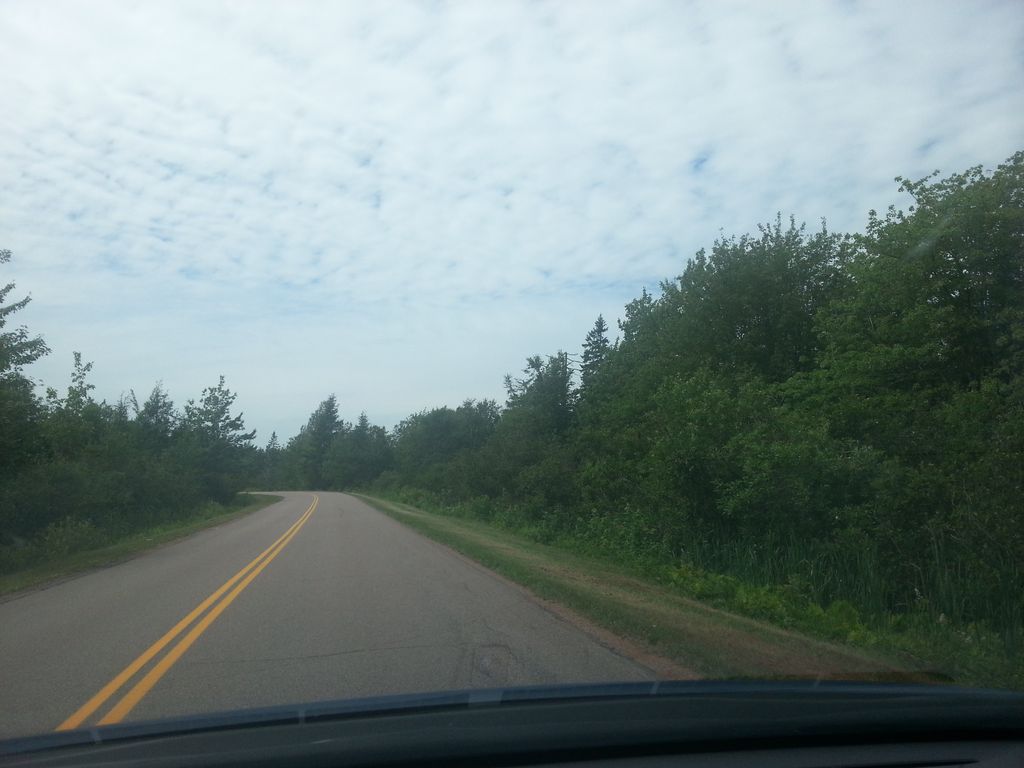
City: charlottetown